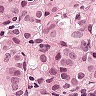
Metastatic tissue present: yes